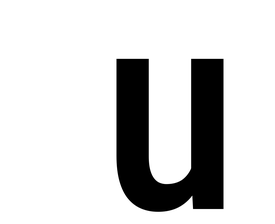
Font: Roboto_Condensed_Medium